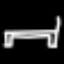
Label: bed